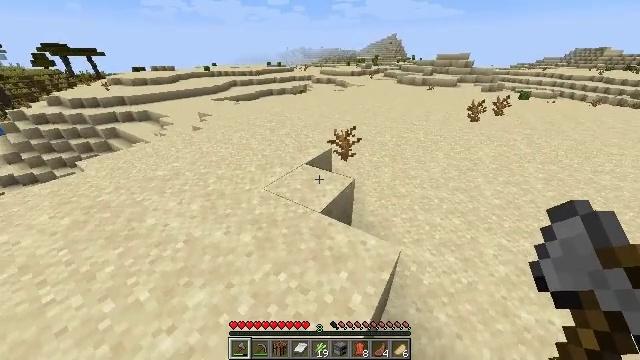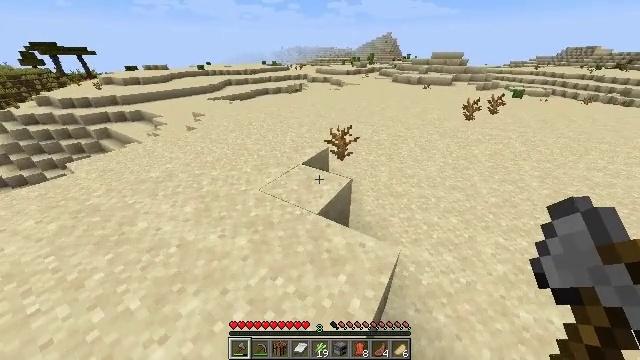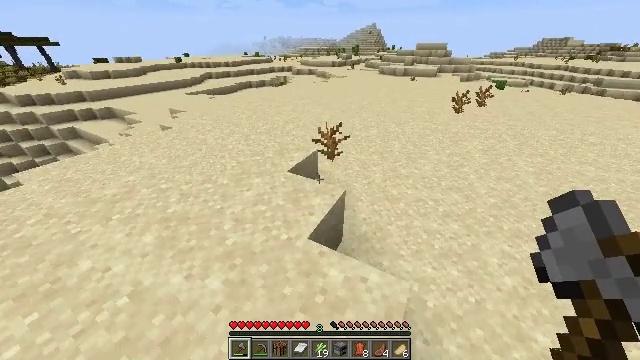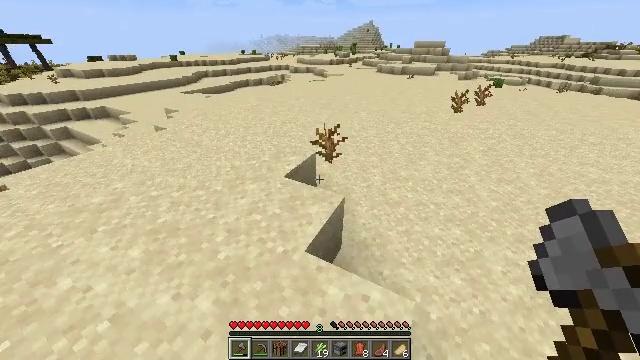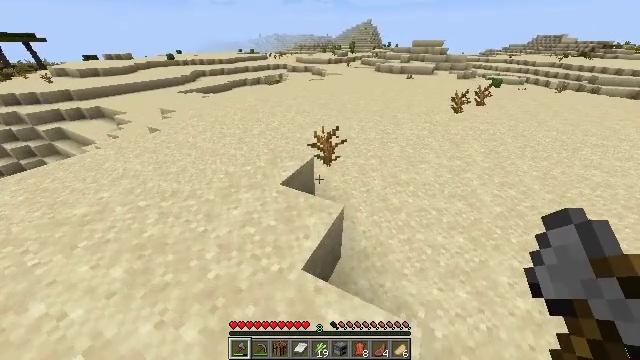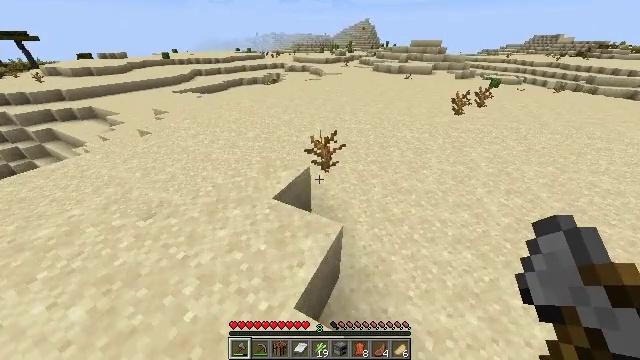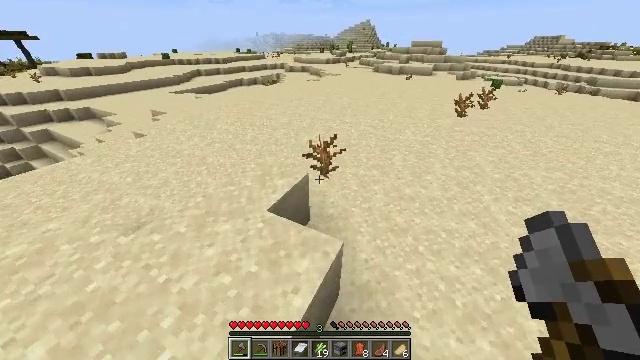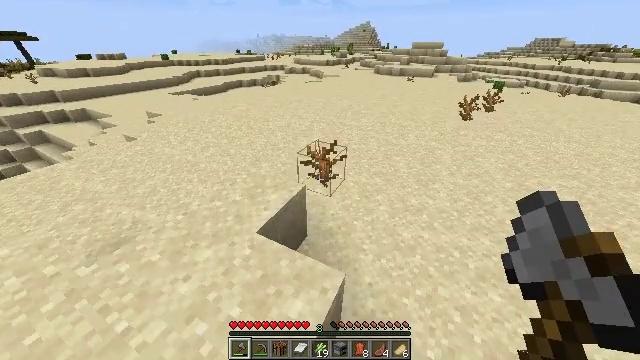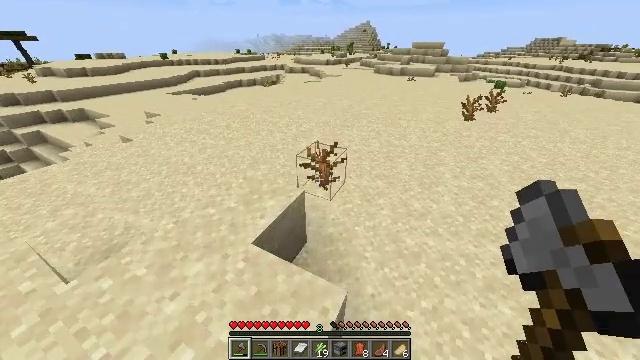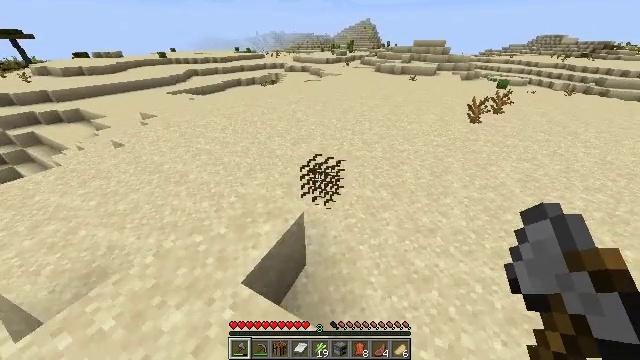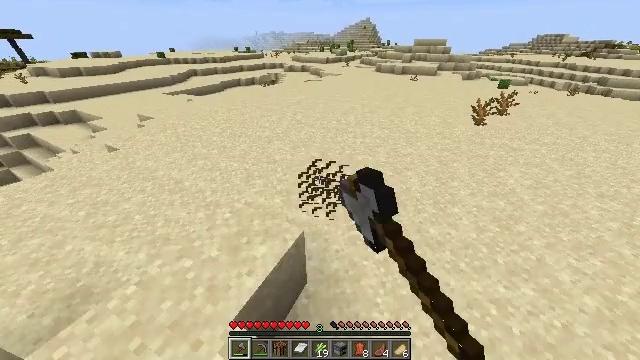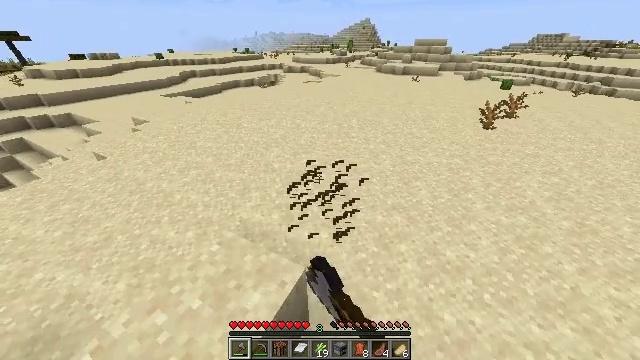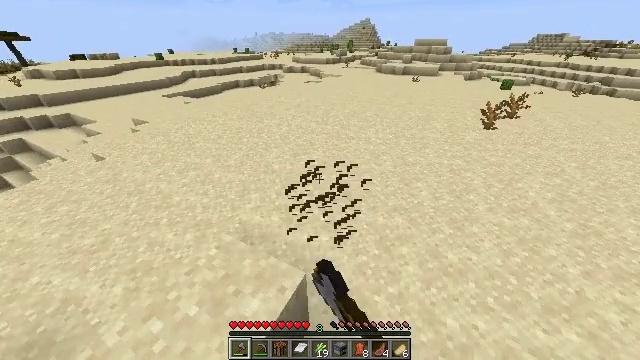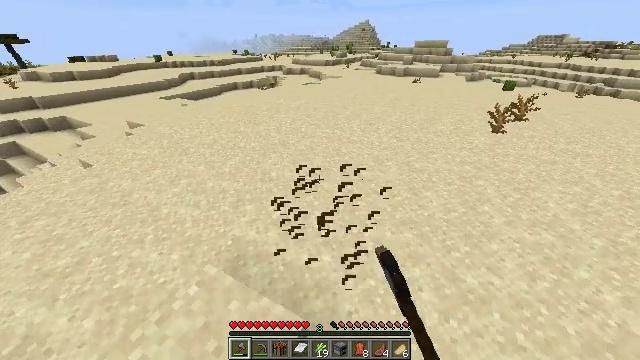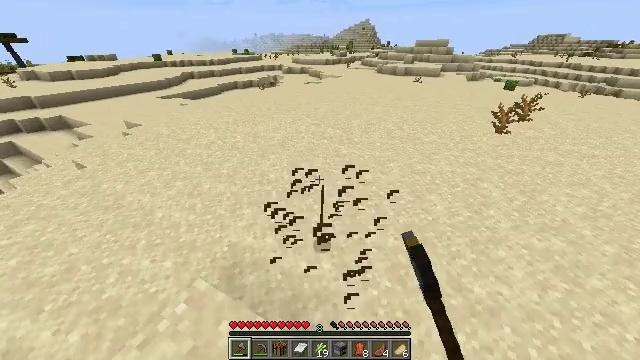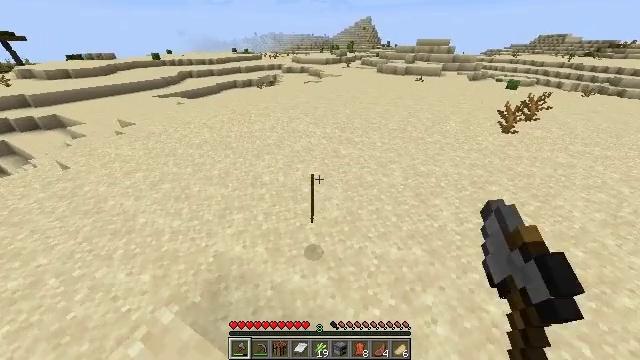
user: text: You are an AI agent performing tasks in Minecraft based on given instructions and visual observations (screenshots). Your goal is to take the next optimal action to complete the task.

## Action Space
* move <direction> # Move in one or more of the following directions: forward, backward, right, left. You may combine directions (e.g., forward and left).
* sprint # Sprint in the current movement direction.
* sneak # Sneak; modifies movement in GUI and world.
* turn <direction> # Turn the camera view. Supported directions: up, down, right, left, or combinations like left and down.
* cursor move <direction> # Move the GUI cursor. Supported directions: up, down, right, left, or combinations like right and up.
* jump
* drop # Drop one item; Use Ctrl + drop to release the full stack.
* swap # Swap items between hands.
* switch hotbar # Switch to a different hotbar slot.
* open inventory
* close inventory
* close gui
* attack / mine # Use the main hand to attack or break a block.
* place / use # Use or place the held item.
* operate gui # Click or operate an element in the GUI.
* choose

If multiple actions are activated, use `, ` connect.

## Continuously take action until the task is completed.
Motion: motion action
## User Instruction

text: Collect the dead bush from dry areas.
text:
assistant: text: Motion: move forward, turn right
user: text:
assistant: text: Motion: move forward, turn right and down
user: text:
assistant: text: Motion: move forward
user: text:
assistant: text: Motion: move forward
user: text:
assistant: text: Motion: move forward
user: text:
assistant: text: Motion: move forward
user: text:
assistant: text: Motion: move forward
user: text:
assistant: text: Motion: move forward
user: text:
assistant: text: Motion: move forward, attack / mine
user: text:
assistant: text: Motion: move forward, attack / mine
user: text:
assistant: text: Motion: move forward
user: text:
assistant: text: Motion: move forward
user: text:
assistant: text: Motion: move forward
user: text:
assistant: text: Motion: move forward
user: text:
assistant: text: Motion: move forward
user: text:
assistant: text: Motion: move forward
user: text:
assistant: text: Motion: move forward
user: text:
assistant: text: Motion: move forward
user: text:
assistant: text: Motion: move forward
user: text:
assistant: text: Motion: move forward, turn right
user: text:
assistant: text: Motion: move forward, turn right and up
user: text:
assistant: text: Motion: move forward, turn right and up
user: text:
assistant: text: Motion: move forward, turn right and up
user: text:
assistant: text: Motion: move forward, turn right
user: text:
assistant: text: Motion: move forward
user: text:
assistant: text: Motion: move forward
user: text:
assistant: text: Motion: move forward
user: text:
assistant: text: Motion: move forward, turn right
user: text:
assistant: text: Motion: move forward, turn right
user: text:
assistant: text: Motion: move forward, turn right